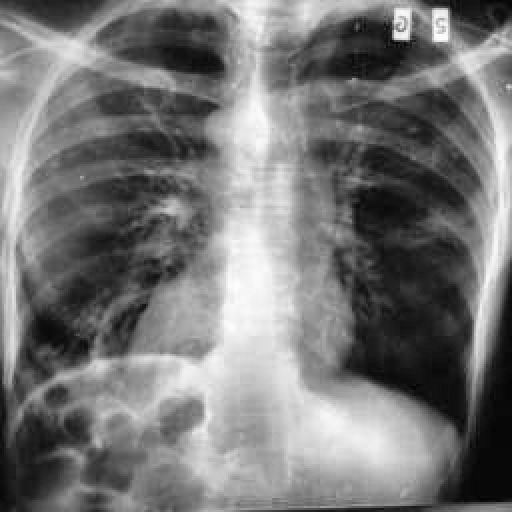
Finding: TUBERCULOSIS